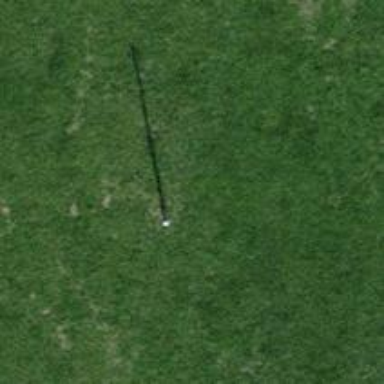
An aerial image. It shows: Power pole.